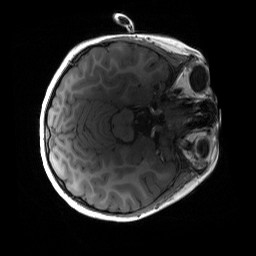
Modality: T1w
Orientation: axial
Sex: female
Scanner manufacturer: siemens
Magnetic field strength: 3 T
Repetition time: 1.9 s
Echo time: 0.00243 s